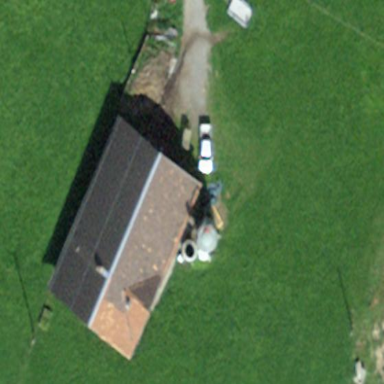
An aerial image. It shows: Farm building.